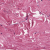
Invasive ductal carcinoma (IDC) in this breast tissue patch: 0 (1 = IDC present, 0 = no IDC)